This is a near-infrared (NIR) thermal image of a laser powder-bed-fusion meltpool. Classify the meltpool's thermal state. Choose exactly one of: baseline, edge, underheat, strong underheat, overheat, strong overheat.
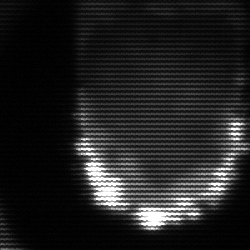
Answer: baseline